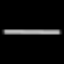
Label: line